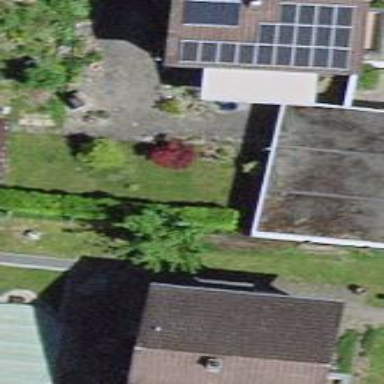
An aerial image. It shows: Group of garages.